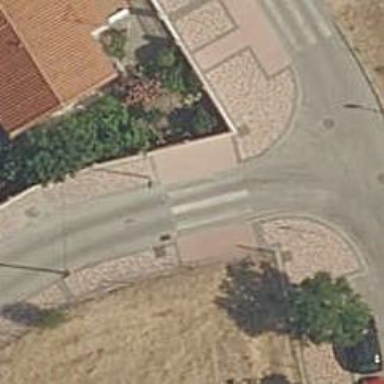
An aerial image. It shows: Uncontrolled crossing on the road.